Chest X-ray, AP view. Patient: 57 years old, sex M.
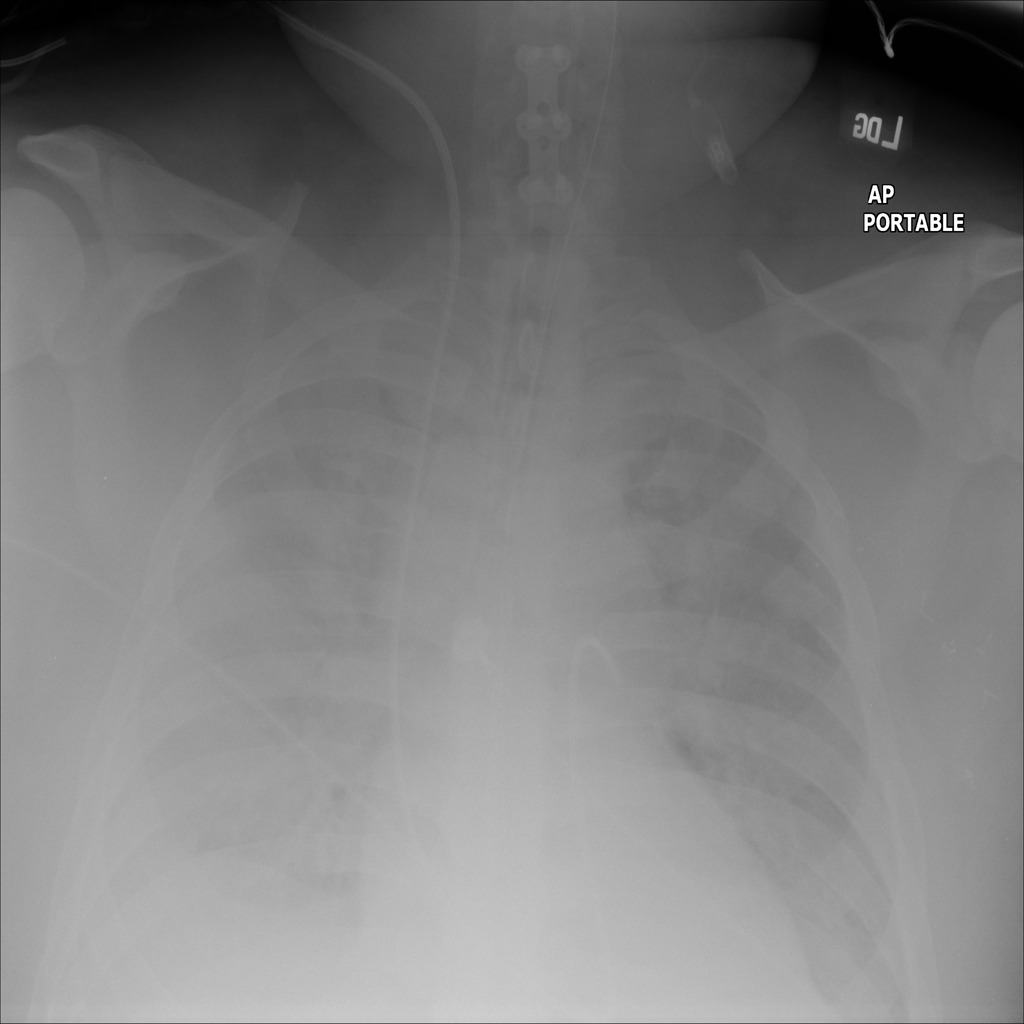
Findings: No Finding